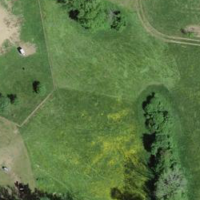
EUNIS habitat code: 24
Species observed at this site:
Corvus corone
Cyanistes caeruleus
Accipiter gentilis
Emberiza citrinella
Fringilla coelebs
Passer domesticus
Lanius collurio
Buteo buteo
Sylvia atricapilla
Turdus merula
Dendrocoptes medius
Parus major
Milvus milvus
Dryocopus martius
Phoenicurus ochruros
Regulus regulus
Garrulus glandarius
Delichon urbicum